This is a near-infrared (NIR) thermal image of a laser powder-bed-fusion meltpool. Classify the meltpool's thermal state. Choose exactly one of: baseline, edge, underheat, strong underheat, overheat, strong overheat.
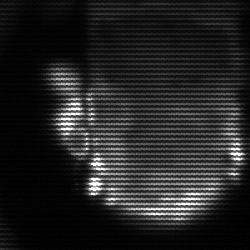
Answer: baseline